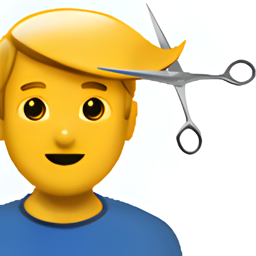
Name: man getting haircut
Emoji: 💇‍♂️
Group: People & Body
Sub-group: person-activity